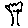
Label: tree